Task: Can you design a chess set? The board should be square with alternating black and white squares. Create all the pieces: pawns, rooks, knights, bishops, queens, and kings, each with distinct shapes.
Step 3185:
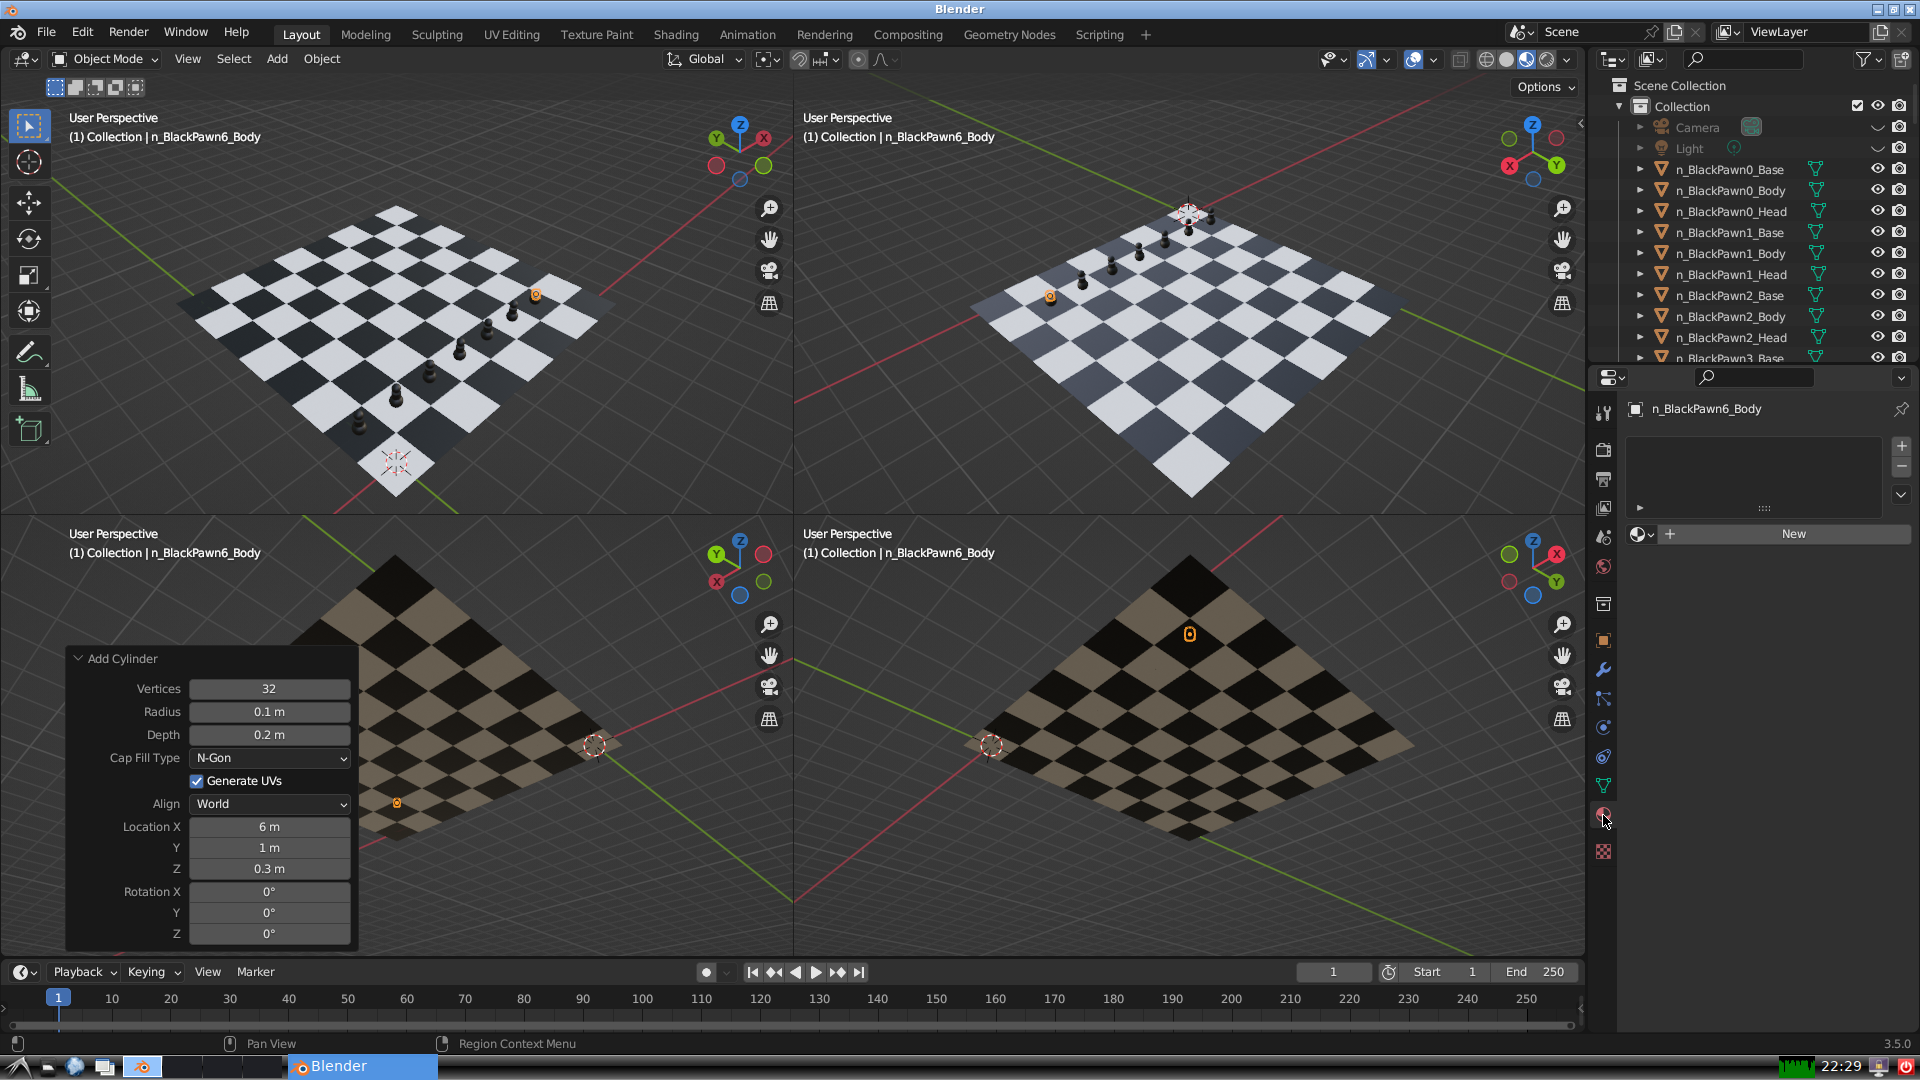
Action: {"mouse_move": [1636, 534]}